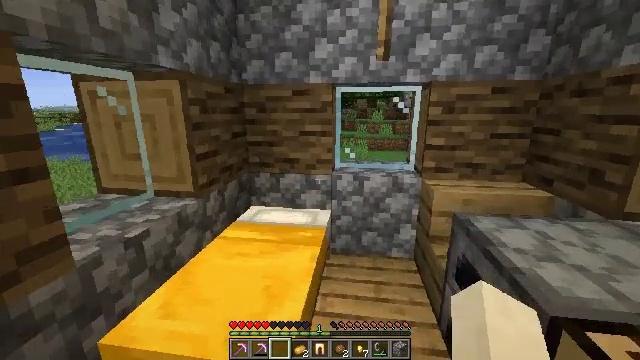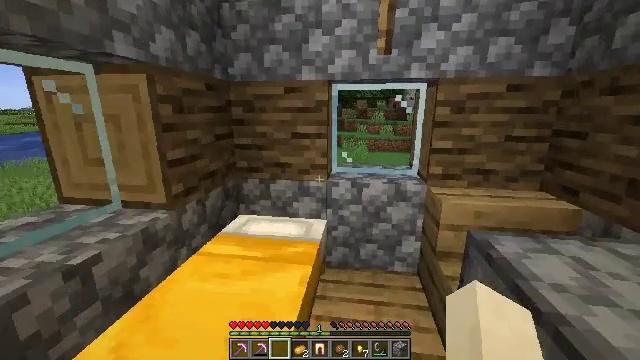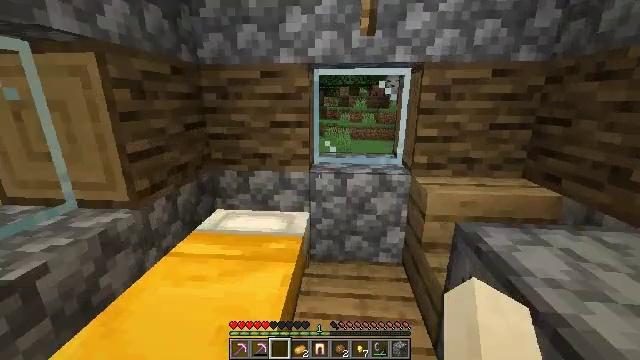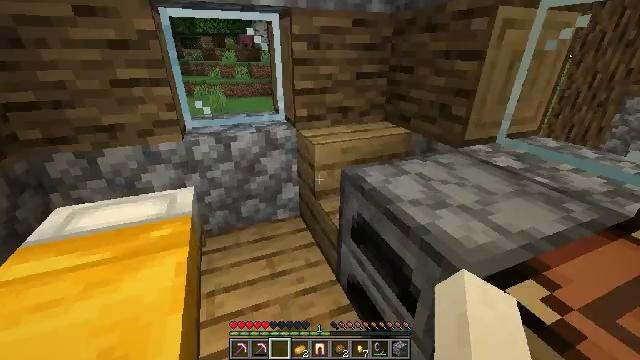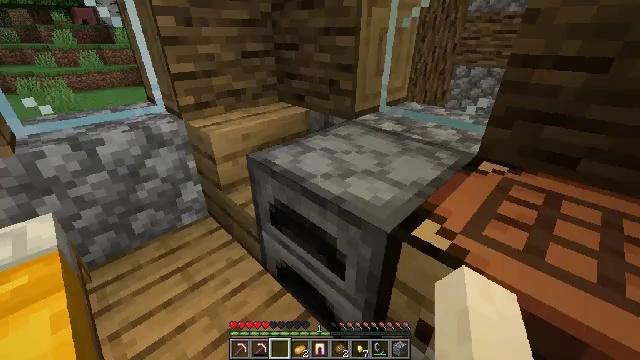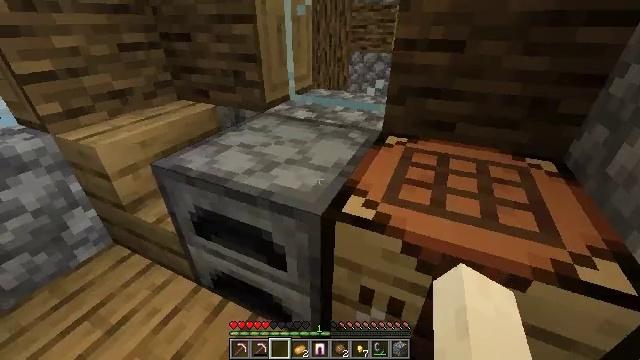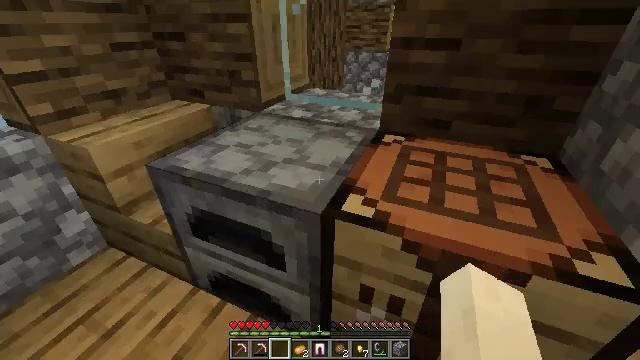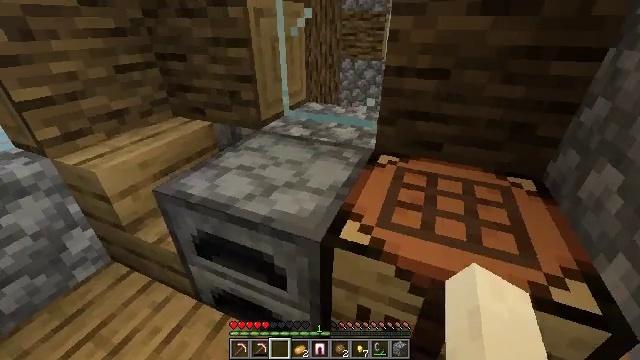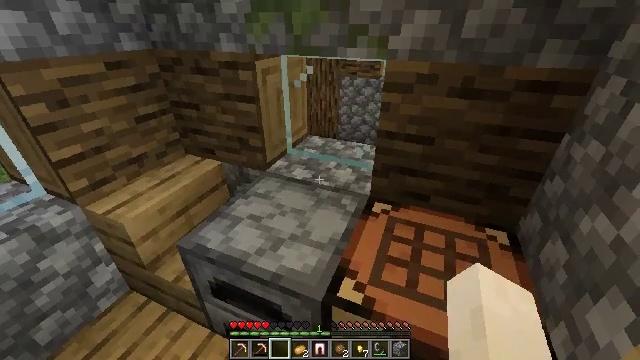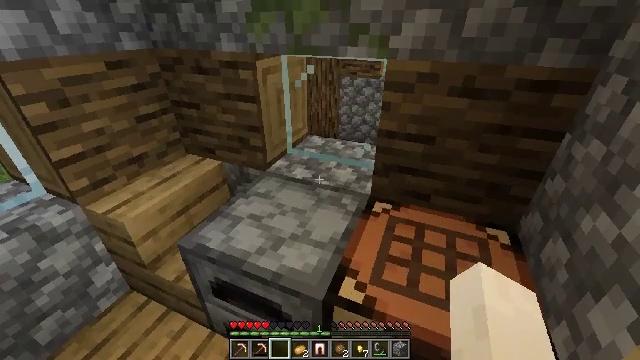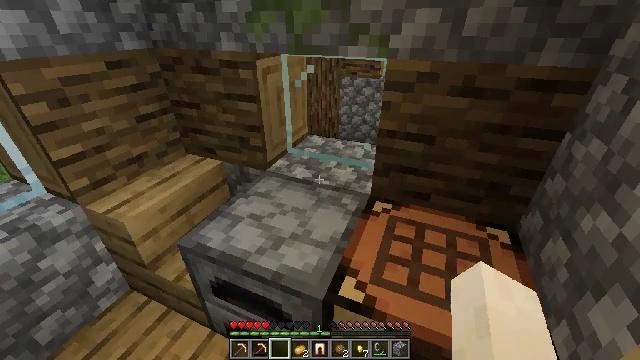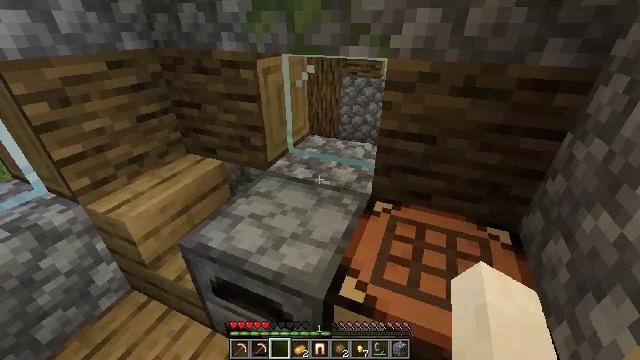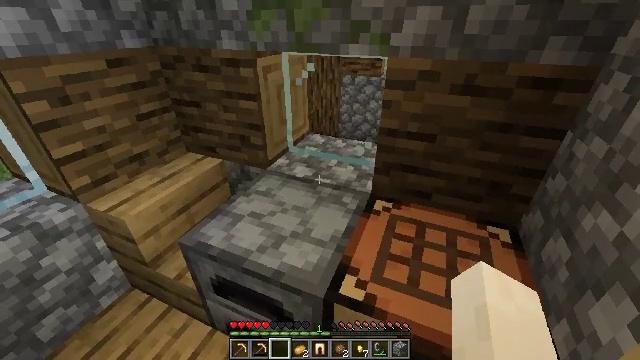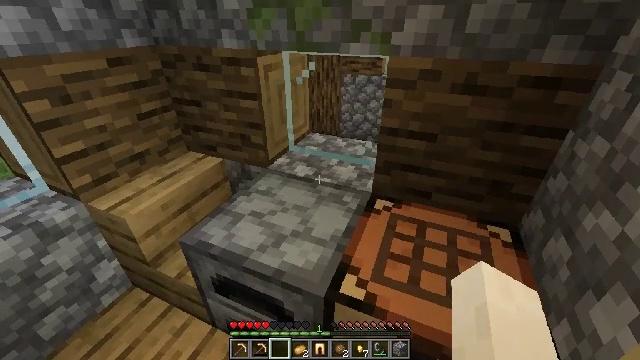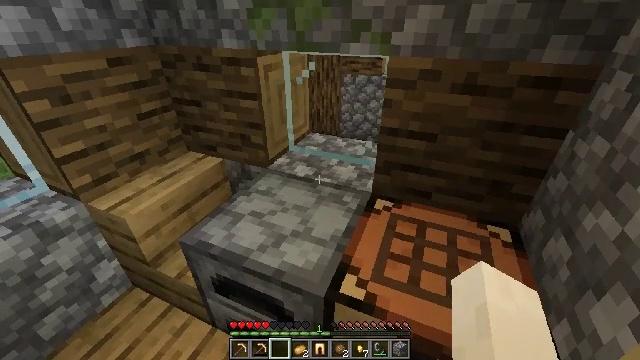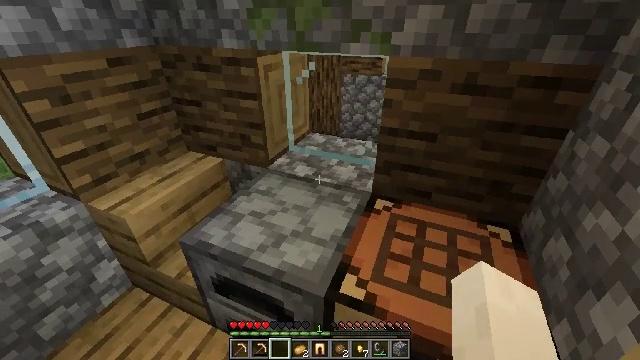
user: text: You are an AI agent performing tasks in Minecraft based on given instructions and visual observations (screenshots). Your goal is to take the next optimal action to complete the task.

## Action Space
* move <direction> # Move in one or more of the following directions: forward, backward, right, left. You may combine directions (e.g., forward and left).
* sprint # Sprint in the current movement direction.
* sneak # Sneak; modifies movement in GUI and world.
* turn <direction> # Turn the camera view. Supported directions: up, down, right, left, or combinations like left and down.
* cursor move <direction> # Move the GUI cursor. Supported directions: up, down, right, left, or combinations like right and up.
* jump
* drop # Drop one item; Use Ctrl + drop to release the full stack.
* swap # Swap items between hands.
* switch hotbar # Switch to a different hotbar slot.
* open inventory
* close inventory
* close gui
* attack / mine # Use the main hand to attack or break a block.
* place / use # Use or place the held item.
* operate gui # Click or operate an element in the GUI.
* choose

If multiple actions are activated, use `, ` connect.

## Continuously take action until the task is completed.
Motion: motion action
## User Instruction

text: Collect oak log for crafting.
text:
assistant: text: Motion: move forward
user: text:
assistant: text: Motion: turn right and down
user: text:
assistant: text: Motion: turn right and down
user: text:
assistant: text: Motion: turn right and down
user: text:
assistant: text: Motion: turn right and down
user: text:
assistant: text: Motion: turn right
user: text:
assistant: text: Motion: no_op
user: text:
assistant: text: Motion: no_op
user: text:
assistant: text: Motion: no_op
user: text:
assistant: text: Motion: no_op
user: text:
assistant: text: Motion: use / place
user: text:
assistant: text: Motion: use / place
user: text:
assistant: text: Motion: use / place
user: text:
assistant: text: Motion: no_op
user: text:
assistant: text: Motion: no_op
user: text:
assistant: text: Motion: no_op
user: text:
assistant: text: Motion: no_op
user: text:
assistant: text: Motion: no_op
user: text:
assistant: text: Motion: no_op
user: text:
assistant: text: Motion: no_op
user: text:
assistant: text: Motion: no_op
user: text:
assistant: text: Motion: no_op
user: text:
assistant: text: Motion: no_op
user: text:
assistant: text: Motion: turn left and down
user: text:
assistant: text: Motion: no_op
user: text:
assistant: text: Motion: turn down, use / place
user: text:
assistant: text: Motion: use / place
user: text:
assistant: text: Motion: use / place
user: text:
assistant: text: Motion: use / place
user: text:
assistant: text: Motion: use / place